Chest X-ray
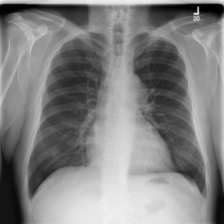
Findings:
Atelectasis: negative
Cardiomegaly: negative
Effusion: negative
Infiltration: positive
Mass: negative
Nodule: negative
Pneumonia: negative
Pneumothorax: negative
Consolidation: negative
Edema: negative
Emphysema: negative
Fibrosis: negative
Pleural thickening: negative
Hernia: negative